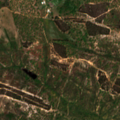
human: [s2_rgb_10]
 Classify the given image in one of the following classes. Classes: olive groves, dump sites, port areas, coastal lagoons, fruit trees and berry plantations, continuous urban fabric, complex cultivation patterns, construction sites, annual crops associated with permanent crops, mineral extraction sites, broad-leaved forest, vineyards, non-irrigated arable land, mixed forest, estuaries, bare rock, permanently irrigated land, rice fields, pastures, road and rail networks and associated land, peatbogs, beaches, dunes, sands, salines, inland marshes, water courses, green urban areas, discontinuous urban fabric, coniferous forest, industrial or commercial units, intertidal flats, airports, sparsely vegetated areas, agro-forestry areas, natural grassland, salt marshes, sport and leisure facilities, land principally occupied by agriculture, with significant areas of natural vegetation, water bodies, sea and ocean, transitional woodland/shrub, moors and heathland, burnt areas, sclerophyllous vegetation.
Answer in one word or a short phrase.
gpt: continuous urban fabric